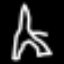
Label: The Eiffel Tower